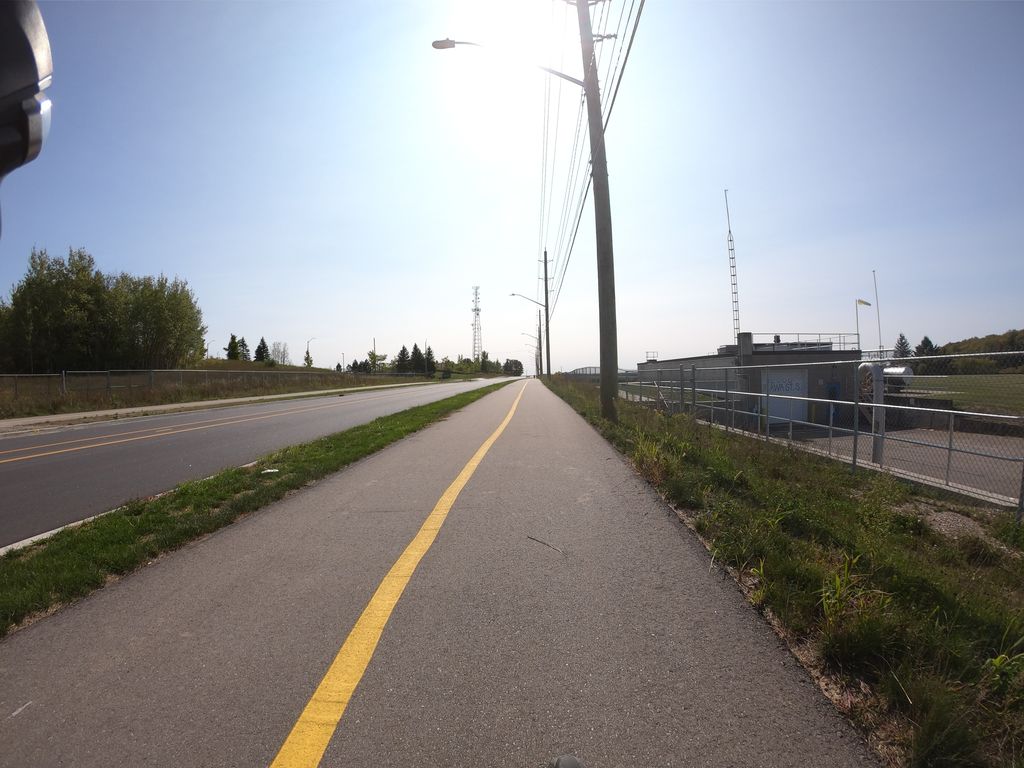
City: kitchener-waterloo